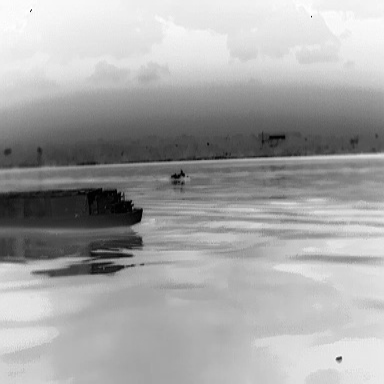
There are two objects shown in the infrared image, including a fishing_boat, and a warship.